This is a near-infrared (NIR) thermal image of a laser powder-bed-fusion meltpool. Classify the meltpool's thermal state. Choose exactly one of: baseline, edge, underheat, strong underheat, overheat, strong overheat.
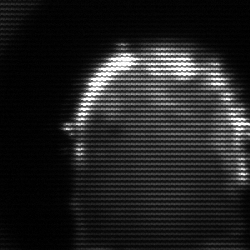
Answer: baseline